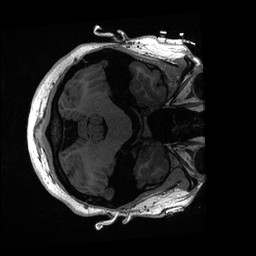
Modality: T1w
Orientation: axial
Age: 20
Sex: female
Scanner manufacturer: ge
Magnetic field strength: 3 T
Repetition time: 0.006952 s
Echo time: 0.00292 s